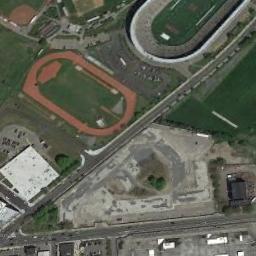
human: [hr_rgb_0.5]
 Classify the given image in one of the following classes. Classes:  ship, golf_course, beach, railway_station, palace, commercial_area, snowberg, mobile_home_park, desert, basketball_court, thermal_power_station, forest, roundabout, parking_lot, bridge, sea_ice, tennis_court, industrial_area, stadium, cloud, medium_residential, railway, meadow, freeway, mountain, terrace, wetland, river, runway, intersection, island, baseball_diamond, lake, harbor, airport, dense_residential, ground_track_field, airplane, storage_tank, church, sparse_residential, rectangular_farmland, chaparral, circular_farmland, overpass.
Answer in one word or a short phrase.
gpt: ground_track_field